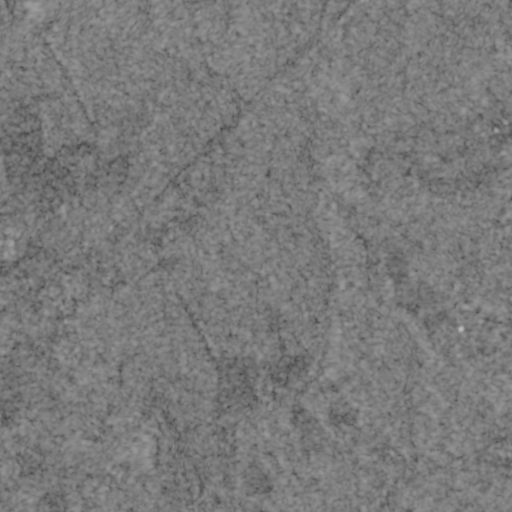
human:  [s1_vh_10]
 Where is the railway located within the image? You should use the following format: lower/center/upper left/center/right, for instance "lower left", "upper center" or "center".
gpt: The railway is located in the upper left of the image.
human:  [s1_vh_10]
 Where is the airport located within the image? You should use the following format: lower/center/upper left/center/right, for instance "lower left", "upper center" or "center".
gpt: There is no airport in the image.

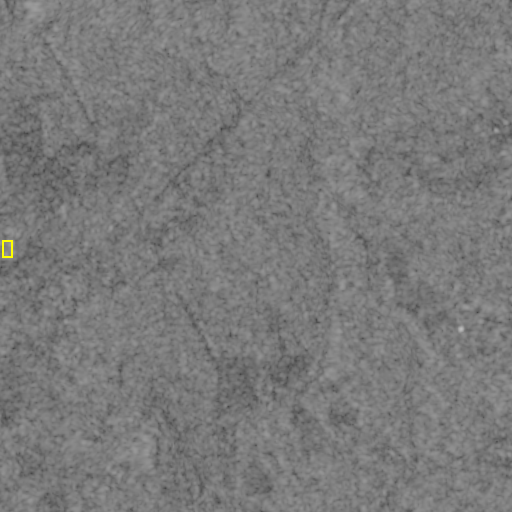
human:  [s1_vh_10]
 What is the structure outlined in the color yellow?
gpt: The structure outlined in yellow is a building.
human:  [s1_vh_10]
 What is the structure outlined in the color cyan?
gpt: There is no cyan outline.